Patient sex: F
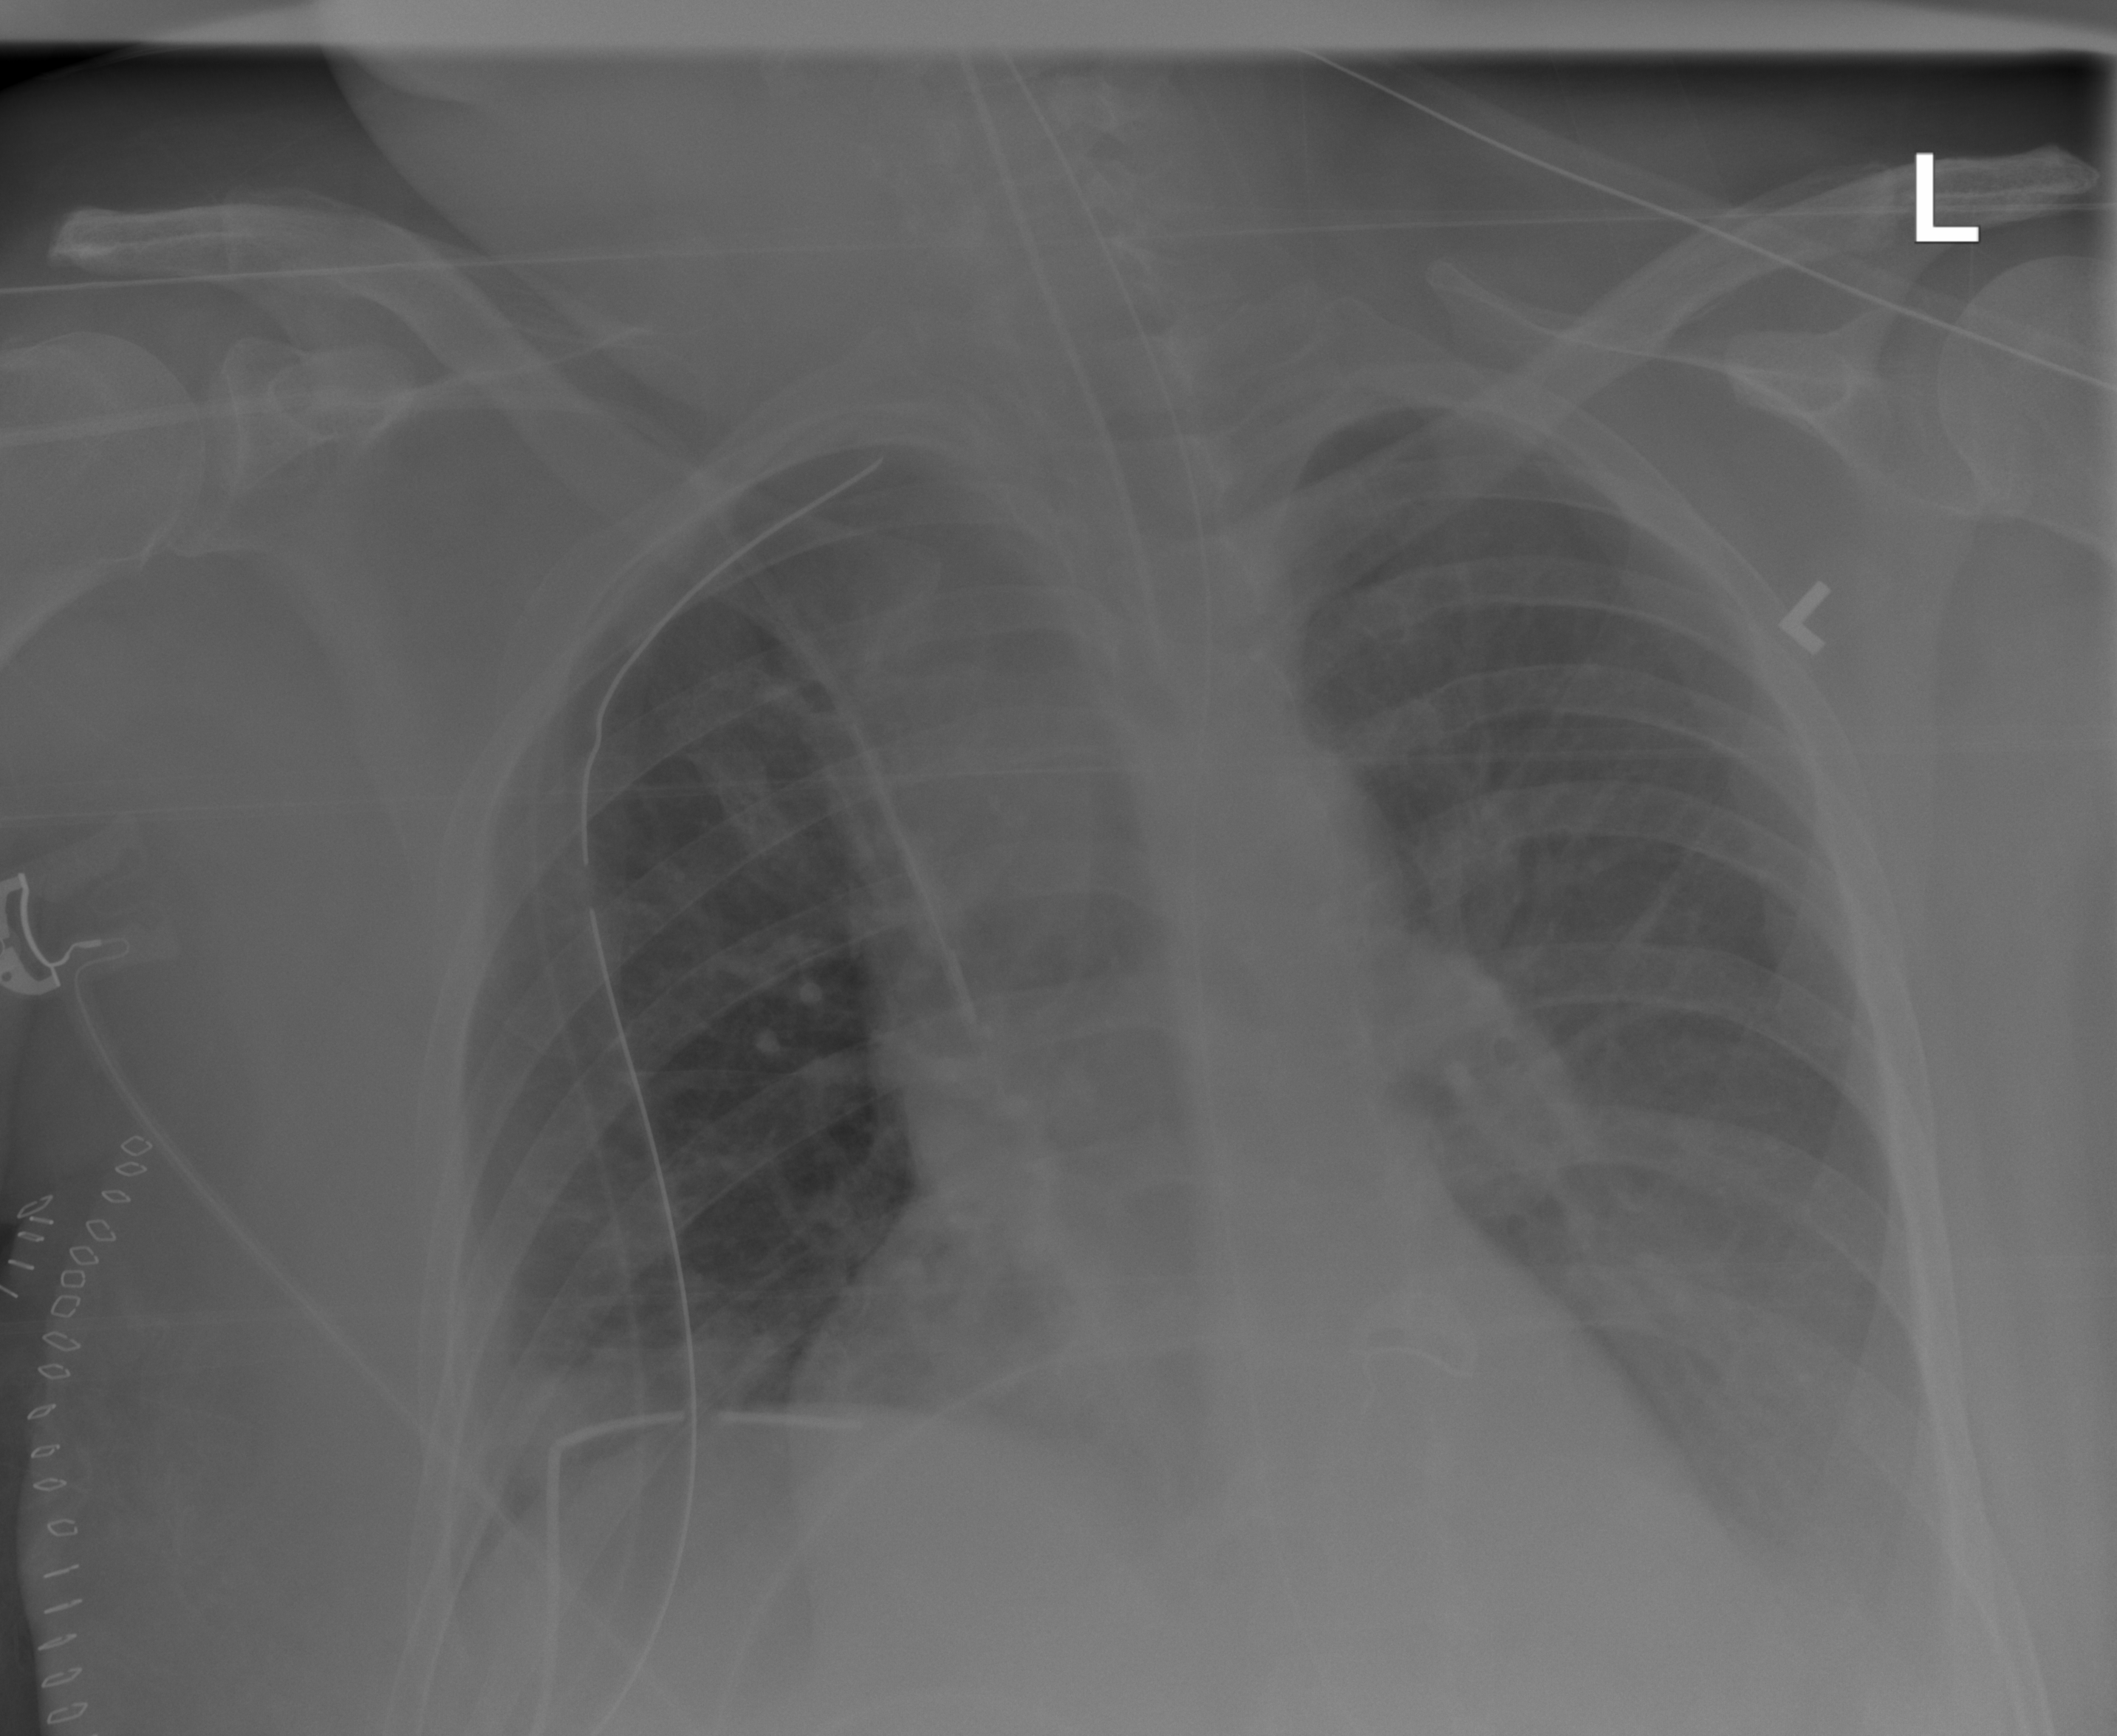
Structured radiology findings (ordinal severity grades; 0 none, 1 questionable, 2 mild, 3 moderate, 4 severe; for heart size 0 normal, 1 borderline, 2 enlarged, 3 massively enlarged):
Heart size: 1
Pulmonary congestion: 2
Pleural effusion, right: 0
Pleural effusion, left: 1
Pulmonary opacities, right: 0
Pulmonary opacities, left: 0
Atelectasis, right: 0
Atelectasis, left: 0